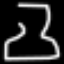
Label: hourglass